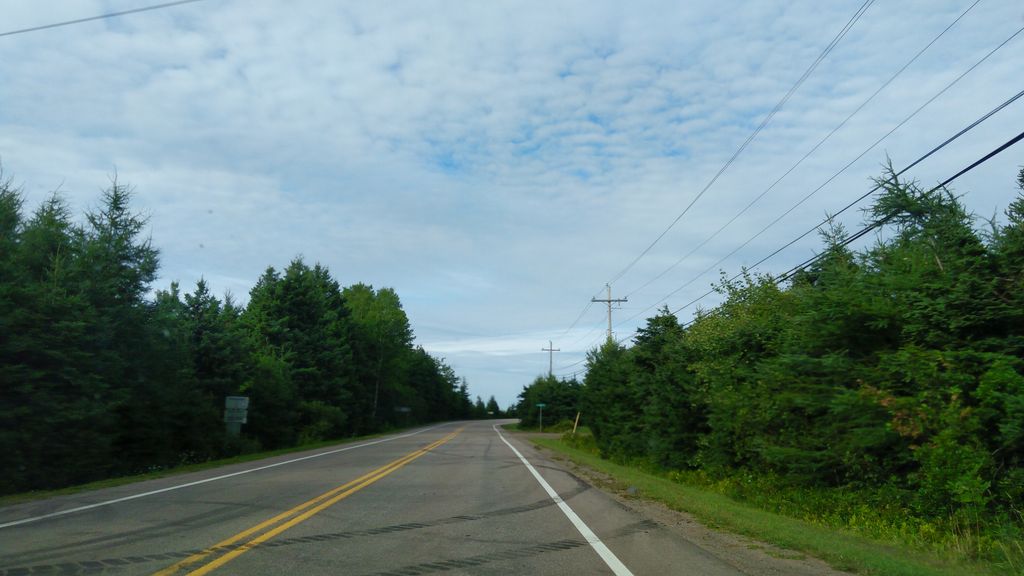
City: charlottetown